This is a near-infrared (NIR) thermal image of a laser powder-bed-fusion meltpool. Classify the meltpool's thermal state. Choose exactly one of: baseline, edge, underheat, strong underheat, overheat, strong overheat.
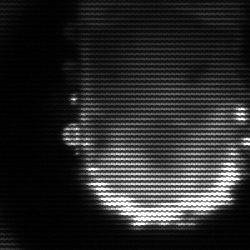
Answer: baseline